Question: I have a folder named Pages in a visual studio 2010 Project. When I moved an existing "Home.aspx" page to this folder, It is not working while debugging. Any idea, Why this happens ?
Thanks.

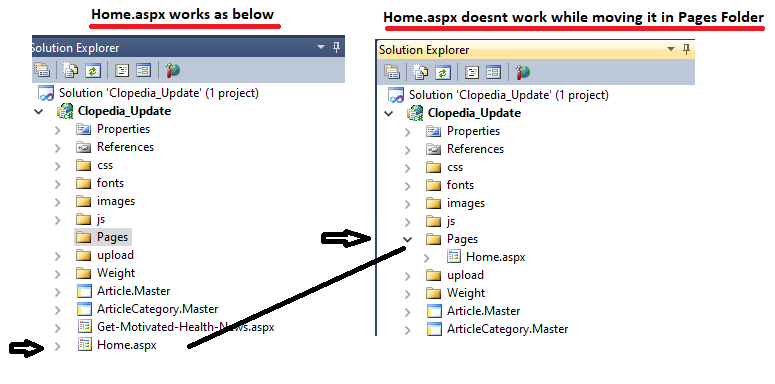
Answer: I see on your image that you have Master Pages.
The basic reason to not working after you move it - is to not find his Master Page that is probably connected with.
Maybe there are more reasons - like to not find other custom controls that are connected to it.